一年级 · 算术

$\square \bigcirc \square($ 个)
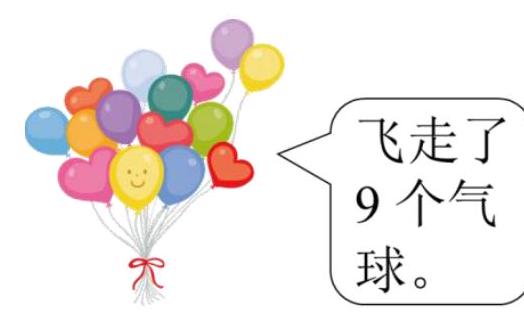
答案: 详解$15-9=6$